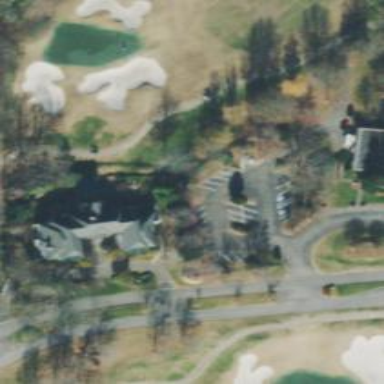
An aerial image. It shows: Path designated for golf carts.